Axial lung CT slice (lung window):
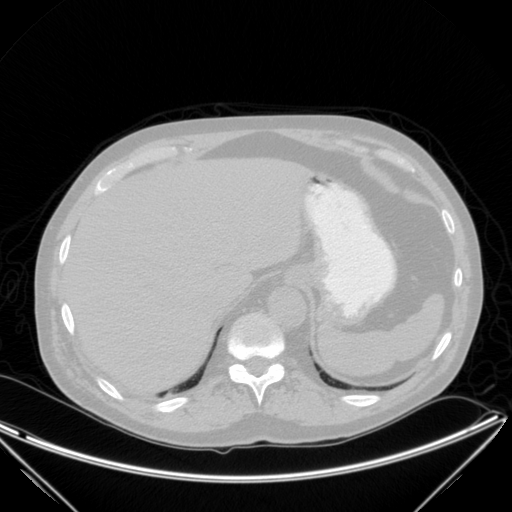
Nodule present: no